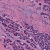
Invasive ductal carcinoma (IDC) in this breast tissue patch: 1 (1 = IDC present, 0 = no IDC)